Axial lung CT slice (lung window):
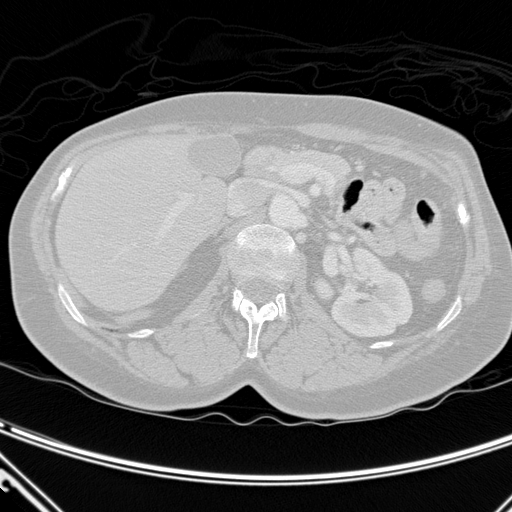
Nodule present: no